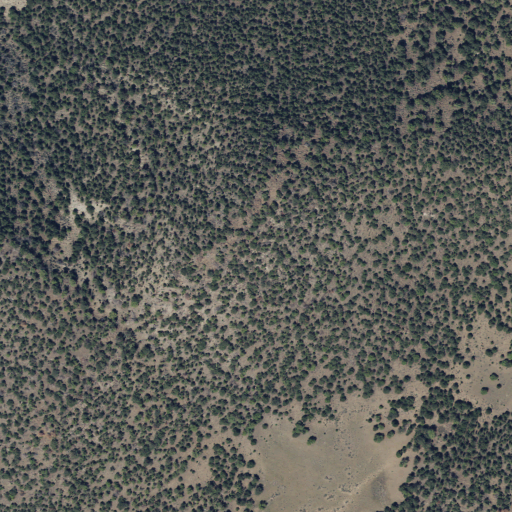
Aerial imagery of mountain in Utah named Little Deer Peak containing evergreen forest and shrub